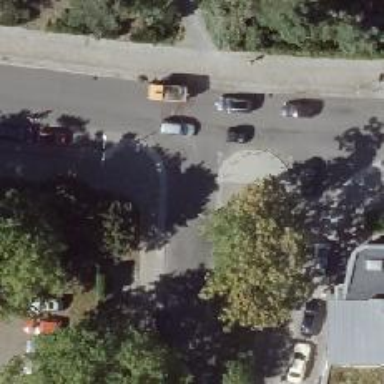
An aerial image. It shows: Unmarked road crossing.